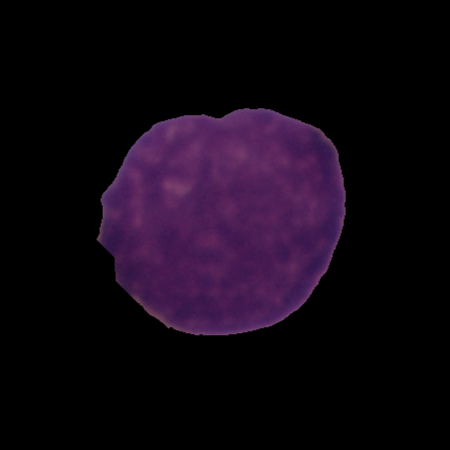
Label: cancer